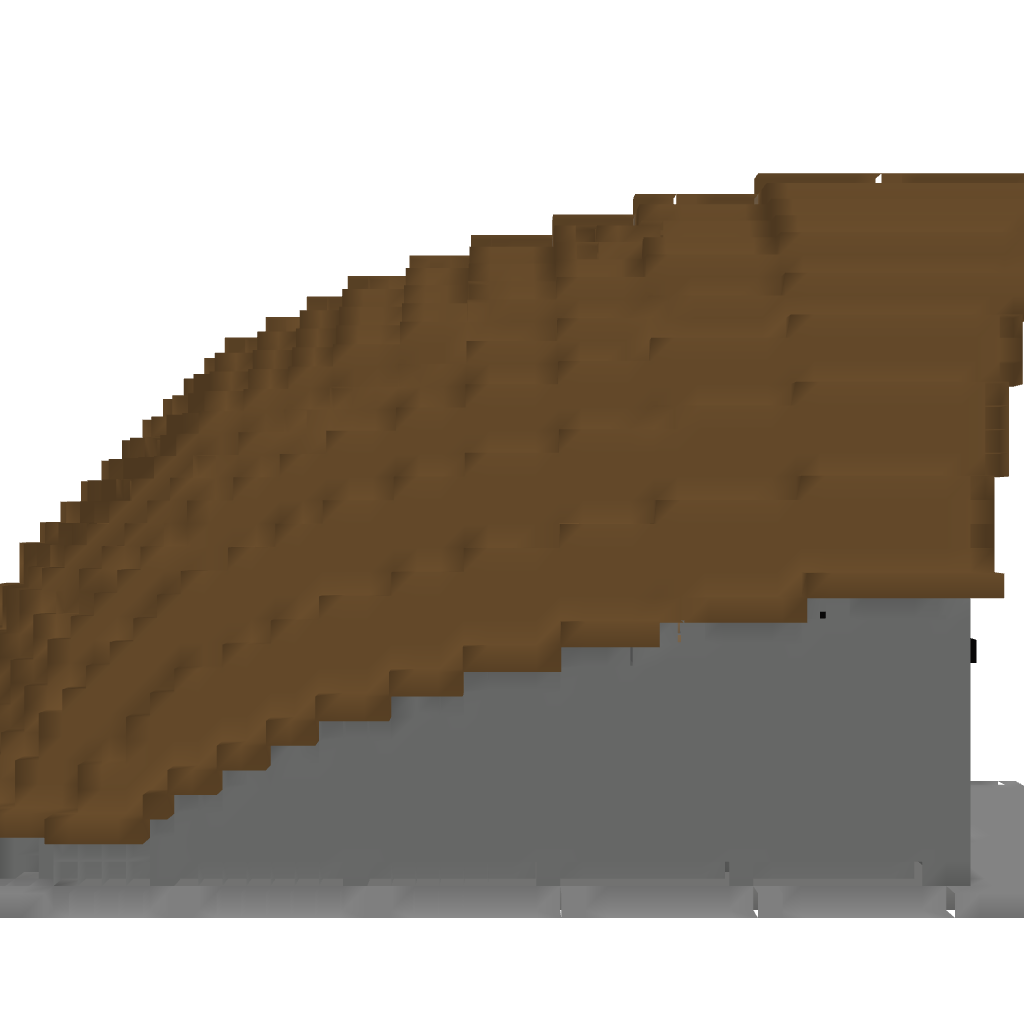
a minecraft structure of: ye olde house